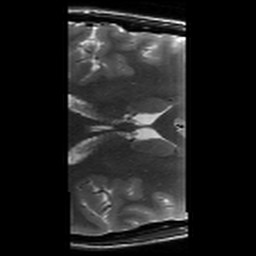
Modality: T2w
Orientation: axial
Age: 22
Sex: female
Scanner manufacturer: siemens
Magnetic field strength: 3 T
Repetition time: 8.02 s
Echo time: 0.08 s